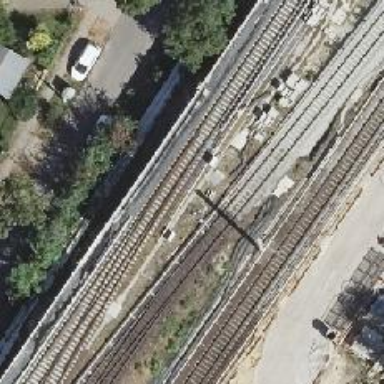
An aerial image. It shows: Railway switch.